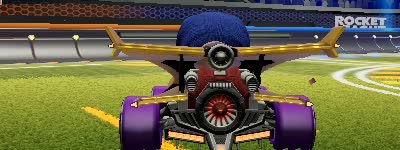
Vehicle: aftershock